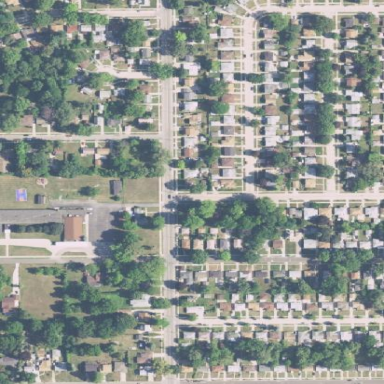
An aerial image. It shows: Residential area consisting of single-family homes.